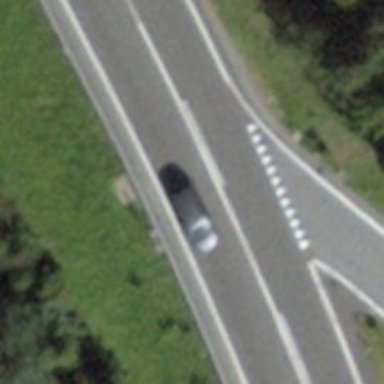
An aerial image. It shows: Asphalt motorway with hazardous curve. It is classified as trunk highway.